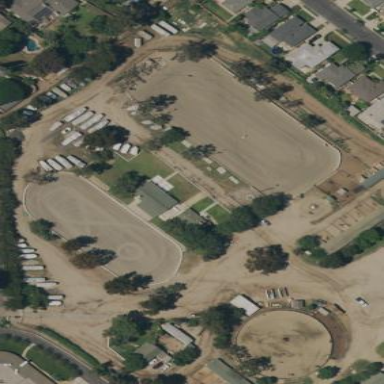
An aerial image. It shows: Equestrian pitch for leisure land use.